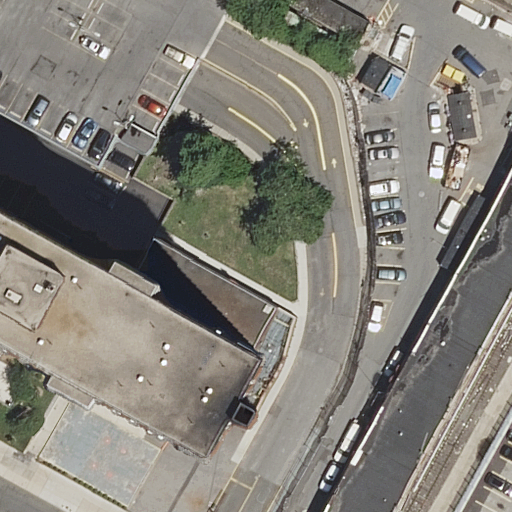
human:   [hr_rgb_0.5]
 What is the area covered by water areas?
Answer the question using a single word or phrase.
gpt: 0m2

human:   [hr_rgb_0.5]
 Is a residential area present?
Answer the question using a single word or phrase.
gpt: yes

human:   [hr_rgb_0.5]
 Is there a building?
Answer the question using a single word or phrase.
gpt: yes

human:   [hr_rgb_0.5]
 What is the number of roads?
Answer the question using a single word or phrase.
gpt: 1

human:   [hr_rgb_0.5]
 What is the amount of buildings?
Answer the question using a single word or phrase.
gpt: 5

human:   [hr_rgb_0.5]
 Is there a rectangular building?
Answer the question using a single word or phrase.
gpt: yes

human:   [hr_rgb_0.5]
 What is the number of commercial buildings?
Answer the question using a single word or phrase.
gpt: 0

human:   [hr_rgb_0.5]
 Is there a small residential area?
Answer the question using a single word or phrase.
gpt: no

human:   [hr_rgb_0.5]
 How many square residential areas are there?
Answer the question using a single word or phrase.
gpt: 0

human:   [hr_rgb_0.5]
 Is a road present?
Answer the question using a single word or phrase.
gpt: yes

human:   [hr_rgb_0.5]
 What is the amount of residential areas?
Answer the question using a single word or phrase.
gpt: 1

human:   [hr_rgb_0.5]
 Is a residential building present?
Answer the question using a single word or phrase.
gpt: yes

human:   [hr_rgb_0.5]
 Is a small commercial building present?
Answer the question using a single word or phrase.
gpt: no

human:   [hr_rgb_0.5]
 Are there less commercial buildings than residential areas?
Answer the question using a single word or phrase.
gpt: yes

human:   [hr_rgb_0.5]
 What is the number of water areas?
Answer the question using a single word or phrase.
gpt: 0

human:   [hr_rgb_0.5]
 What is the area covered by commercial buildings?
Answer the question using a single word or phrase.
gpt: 0m2

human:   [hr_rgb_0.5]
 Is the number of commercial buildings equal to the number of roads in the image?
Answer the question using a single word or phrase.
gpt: no

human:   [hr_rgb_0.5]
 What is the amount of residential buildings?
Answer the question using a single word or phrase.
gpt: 5

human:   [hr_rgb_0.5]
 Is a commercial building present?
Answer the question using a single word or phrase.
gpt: no

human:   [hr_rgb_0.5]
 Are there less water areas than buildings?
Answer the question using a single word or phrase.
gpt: yes

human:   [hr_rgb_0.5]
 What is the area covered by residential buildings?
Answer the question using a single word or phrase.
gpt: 1770m2

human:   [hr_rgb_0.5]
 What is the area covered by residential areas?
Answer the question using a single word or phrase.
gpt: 10264m2

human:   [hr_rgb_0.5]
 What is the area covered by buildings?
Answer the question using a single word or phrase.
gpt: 1770m2

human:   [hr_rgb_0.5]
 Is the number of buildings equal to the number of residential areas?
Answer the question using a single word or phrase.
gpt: no

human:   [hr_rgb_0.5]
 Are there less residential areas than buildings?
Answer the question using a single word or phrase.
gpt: yes

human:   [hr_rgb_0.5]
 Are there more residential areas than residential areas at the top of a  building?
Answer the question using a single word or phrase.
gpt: no

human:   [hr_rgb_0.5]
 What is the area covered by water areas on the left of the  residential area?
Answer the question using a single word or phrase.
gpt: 0m2

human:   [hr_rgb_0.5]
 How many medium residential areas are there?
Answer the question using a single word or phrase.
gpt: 0

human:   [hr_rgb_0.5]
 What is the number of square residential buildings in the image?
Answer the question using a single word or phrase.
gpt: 0

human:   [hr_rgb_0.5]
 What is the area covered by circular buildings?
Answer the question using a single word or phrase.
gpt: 0m2

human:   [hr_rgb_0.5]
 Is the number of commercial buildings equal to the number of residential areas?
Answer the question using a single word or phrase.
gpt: no

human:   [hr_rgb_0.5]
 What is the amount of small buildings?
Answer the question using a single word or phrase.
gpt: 2

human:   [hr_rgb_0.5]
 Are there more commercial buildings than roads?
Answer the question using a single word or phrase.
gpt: no

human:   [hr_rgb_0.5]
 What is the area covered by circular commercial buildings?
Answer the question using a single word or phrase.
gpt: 0m2

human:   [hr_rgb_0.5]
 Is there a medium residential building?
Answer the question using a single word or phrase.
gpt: yes

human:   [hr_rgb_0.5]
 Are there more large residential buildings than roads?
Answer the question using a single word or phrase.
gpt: yes

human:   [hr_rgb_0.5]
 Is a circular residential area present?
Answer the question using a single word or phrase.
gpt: no

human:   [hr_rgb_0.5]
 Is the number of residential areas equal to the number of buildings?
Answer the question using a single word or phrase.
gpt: no

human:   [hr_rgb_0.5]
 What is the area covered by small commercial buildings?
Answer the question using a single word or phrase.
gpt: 0m2

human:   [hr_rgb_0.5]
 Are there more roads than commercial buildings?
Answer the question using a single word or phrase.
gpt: yes

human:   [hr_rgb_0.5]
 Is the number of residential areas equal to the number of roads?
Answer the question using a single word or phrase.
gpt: yes

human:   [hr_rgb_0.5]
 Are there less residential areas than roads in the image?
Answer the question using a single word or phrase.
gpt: no

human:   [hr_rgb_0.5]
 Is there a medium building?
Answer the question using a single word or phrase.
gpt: yes

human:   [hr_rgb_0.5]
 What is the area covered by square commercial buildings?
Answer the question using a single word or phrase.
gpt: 0m2

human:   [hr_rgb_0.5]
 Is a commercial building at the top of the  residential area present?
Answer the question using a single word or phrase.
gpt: no

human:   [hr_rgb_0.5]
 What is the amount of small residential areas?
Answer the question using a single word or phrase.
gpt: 0

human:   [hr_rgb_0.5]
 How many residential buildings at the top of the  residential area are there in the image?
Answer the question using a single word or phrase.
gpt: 0

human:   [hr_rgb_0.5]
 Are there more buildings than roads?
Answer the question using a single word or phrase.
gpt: yes

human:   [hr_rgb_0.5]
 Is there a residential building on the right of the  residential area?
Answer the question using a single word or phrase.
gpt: yes

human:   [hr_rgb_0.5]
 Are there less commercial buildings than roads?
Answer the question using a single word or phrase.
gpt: yes

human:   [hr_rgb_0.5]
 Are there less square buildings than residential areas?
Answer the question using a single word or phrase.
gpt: yes

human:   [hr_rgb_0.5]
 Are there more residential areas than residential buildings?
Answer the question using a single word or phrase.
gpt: no

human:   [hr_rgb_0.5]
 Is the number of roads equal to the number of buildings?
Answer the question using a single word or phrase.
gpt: no

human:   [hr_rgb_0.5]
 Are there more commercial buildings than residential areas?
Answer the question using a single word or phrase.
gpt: no

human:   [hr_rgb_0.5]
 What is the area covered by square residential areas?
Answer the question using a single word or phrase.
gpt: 0m2

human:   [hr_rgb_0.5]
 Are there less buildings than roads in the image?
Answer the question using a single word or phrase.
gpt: no

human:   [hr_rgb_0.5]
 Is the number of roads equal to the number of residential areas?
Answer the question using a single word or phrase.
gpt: yes

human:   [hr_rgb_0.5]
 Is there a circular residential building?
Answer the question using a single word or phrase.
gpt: no

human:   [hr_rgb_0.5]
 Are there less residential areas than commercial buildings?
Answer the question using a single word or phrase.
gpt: no

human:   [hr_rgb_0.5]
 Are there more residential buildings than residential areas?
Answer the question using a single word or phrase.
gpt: yes

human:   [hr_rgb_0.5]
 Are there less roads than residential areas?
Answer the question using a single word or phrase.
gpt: no

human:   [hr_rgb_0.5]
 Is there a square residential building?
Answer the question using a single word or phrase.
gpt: no

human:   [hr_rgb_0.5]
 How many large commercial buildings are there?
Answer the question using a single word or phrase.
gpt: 0

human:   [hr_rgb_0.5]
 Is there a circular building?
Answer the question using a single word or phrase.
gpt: no